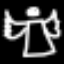
Label: angel